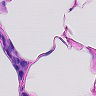
Metastatic tissue present: no